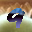
Label: 9